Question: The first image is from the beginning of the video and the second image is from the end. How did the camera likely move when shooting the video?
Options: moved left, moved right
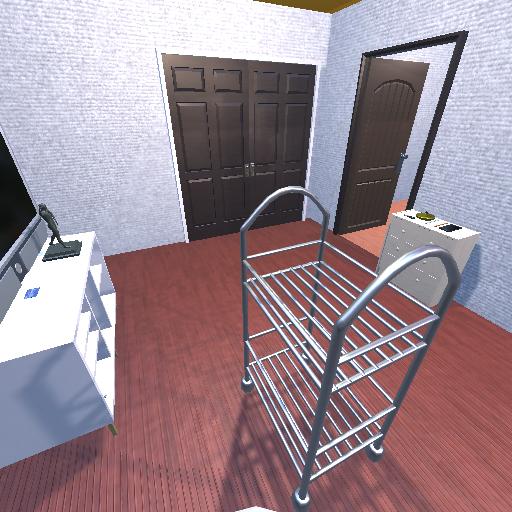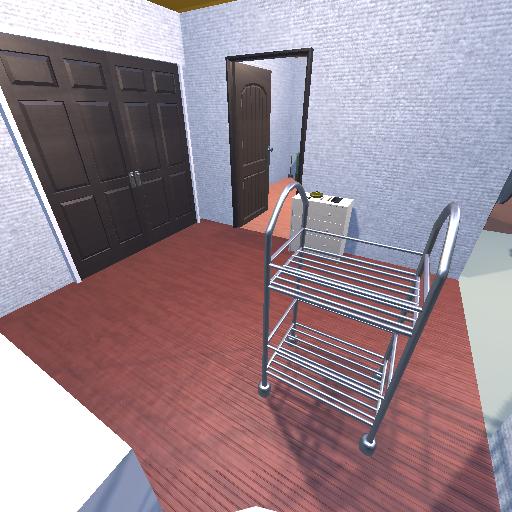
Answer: moved left